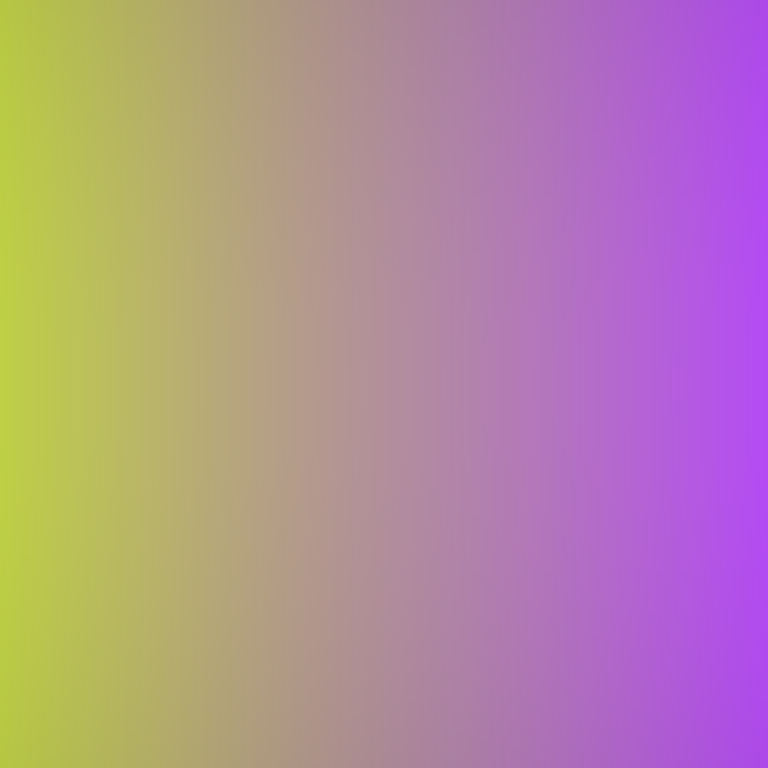
Abstract light effect, smooth gradient from soft yellow to gentle purple, calm atmosphere, diffuse glow, no room, no furniture, no objects.